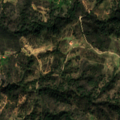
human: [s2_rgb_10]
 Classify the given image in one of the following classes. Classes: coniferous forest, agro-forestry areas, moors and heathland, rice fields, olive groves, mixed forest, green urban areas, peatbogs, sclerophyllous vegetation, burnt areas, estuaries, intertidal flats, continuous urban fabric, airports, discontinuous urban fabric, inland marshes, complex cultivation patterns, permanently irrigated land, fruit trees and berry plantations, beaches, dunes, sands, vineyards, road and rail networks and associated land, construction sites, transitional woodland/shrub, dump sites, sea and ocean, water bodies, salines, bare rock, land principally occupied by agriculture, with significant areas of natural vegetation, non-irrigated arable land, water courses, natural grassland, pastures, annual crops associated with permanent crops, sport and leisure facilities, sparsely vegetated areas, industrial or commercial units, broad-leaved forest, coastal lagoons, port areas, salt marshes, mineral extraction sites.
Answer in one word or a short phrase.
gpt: non-irrigated arable land, land principally occupied by agriculture, with significant areas of natural vegetation, agro-forestry areas, broad-leaved forest, mixed forest, transitional woodland/shrub